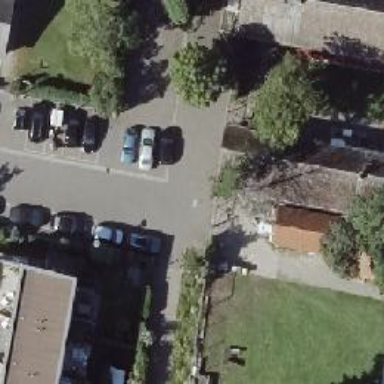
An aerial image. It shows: Living street.